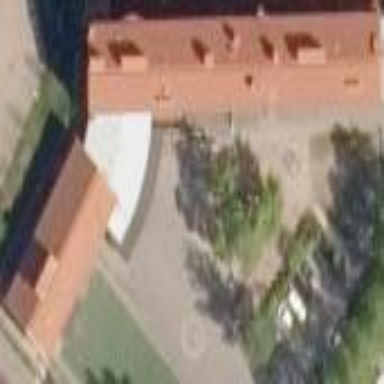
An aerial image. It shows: School building.